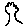
Label: tree